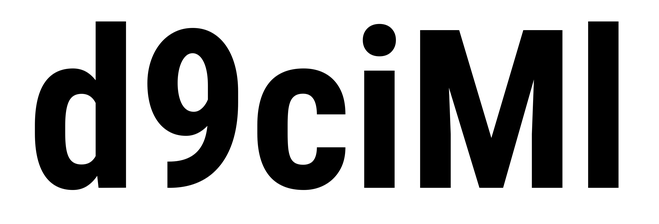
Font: Roboto_Condensed_Bold